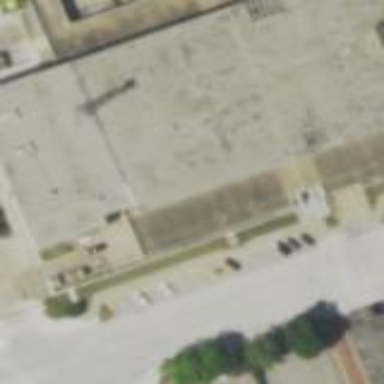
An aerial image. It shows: Police building.